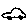
Label: car